Question: I am unable to update the service reference has recently been updated. The service appears within a folder.
Is the only option to delete and re-add...?
I tried exclude from project.
Don't ask me why all the services are under folders because I don't know!!

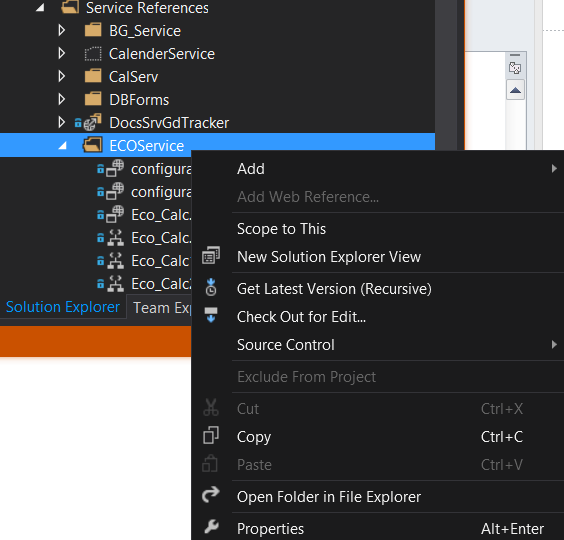
Answer: By editing the .vbproj file, folders revert to appearing as web services.
Find the section which looks like this and add an item for each service:
'''
<ItemGroup>
<WCFMetadataStorage Include="Service References\DocsSrvGdTracker\" />
<WCFMetadataStorage Include="Service References\DBForms\" />
<WCFMetadataStorage Include="Service References\JSONtest\" />
<WCFMetadataStorage Include="Service References\CalServ\" />
<WCFMetadataStorage Include="Service References\England_Address\" />
<WCFMetadataStorage Include="Service References\NI_Address\" />
<WCFMetadataStorage Include="Service References\PhotoService\" />
<WCFMetadataStorage Include="Service References\RdSAP\" />
<WCFMetadataStorage Include="Service References\ReportServices\" />
<WCFMetadataStorage Include="Service References\Scotland_Address\" />
<WCFMetadataStorage Include="Service References\XMLDownload\" />
<WCFMetadataStorage Include="Service References\XMLService\" />
</ItemGroup>
'''